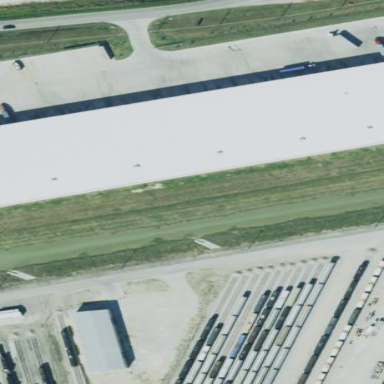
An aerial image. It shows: Warehouse building.